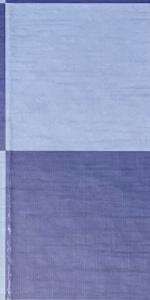
Label: Empty